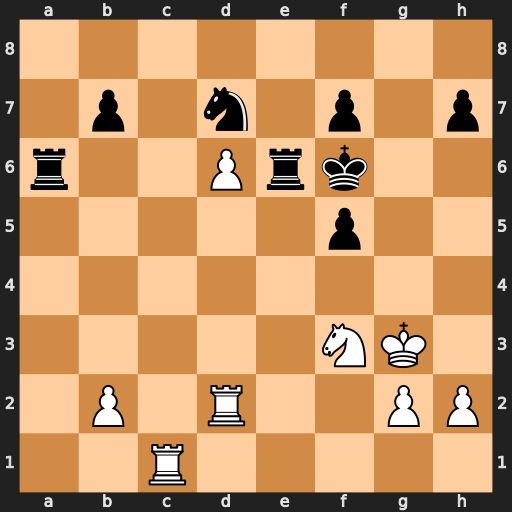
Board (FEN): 8/1p1n1p1p/r2Prk2/5p2/8/5NK1/1P1R2PP/2R5
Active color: w
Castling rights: -
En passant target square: -
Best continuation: Rc7 Raxd6 Rxd7 Rxd7 Rxd7